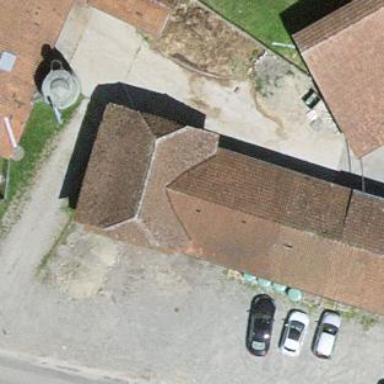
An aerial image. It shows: Rural barn.